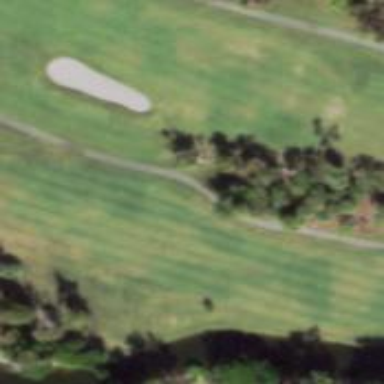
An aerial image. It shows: Path designated for golf carts.